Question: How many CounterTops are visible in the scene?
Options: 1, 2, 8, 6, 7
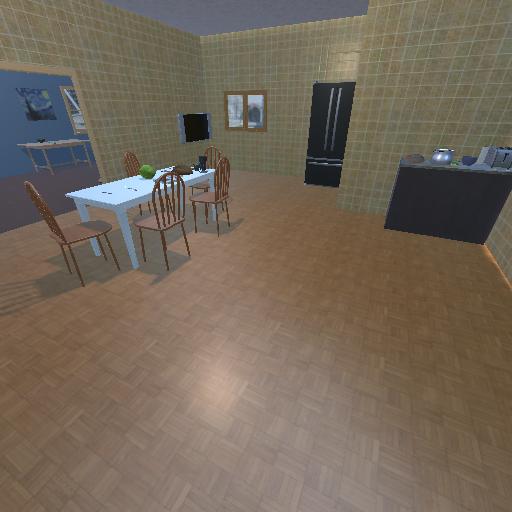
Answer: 1